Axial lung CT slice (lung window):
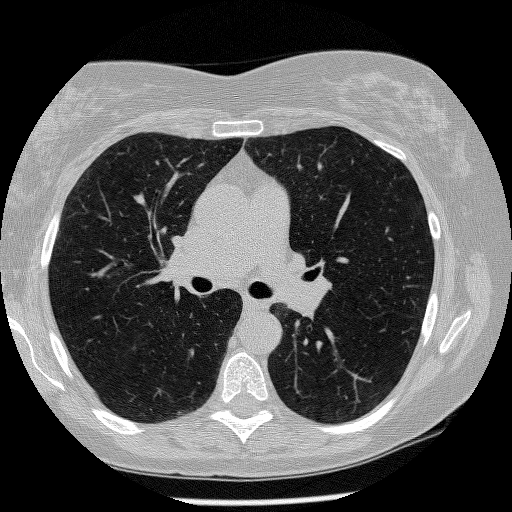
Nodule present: no